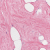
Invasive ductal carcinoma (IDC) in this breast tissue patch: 0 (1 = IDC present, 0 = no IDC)